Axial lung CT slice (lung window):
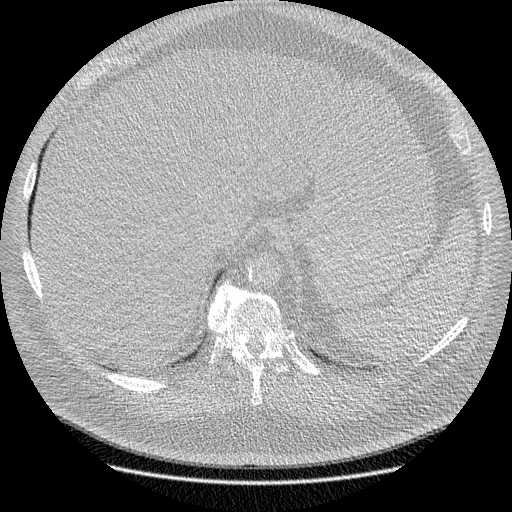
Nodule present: no